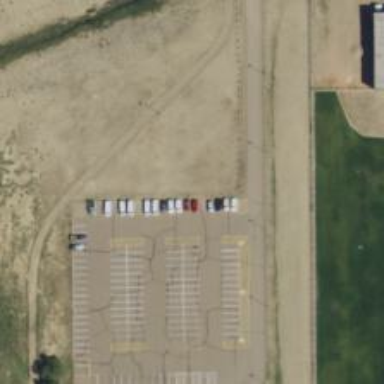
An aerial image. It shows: Parking area.